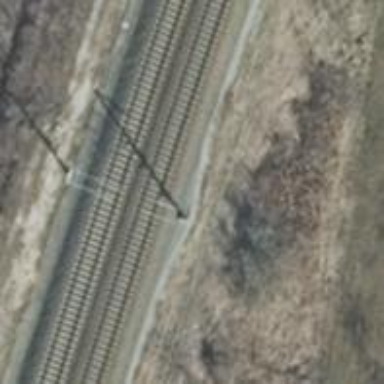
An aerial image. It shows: Railway milestone with catenary mast.